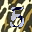
Label: 5